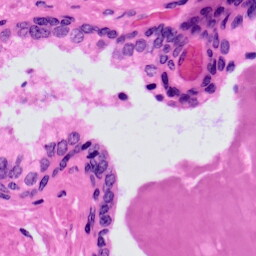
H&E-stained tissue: Prostate